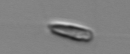
Label: Chrysochromulina